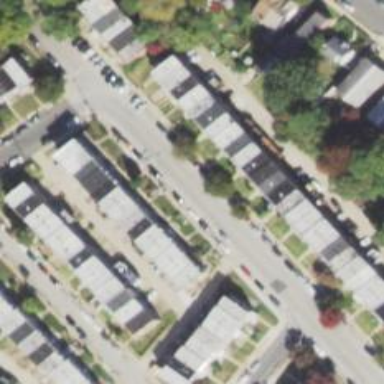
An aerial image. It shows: Alley classified as service road.